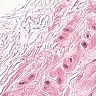
Metastatic tissue present: no